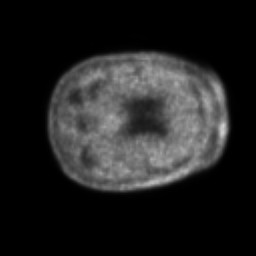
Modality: PET
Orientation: axial
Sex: female
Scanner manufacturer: ge